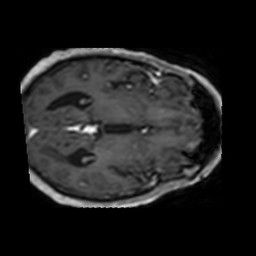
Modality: T1w
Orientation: axial
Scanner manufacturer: philips
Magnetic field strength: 1.5 T
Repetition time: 0.02 s
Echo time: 0.004605 s